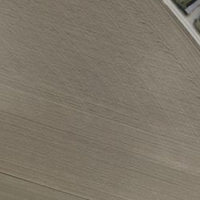
EUNIS habitat code: 52
Species observed at this site:
Milvus milvus